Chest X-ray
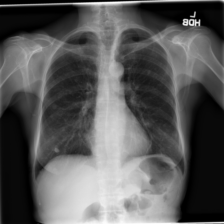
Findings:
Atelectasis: negative
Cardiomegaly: negative
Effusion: negative
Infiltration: negative
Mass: negative
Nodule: positive
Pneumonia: negative
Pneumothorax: negative
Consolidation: negative
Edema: negative
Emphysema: negative
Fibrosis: negative
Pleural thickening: negative
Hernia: negative